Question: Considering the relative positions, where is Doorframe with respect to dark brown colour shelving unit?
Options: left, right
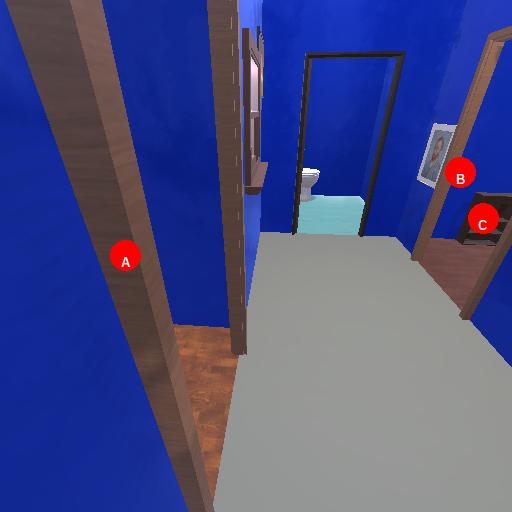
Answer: left